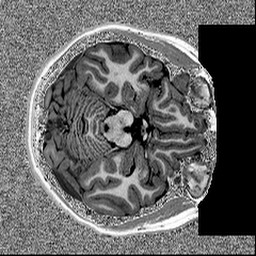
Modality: MP2RAGE
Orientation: axial
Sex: female